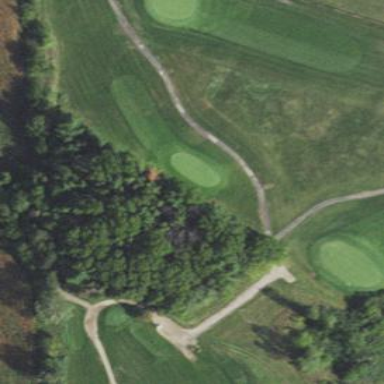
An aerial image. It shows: Golf green.